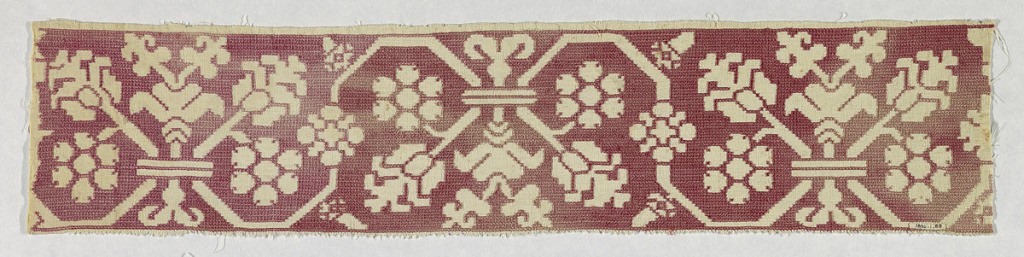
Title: Band
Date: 17th century
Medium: silk on linen Technique: embroidered on plain weave
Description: Floral group facing alternately up and down with one central branch.